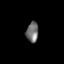
Tissue: lung
Cell type: Myeloid cells
Senescence score: 0.159
Nuclear area (px): 246
Mean DAPI intensity: 110.366